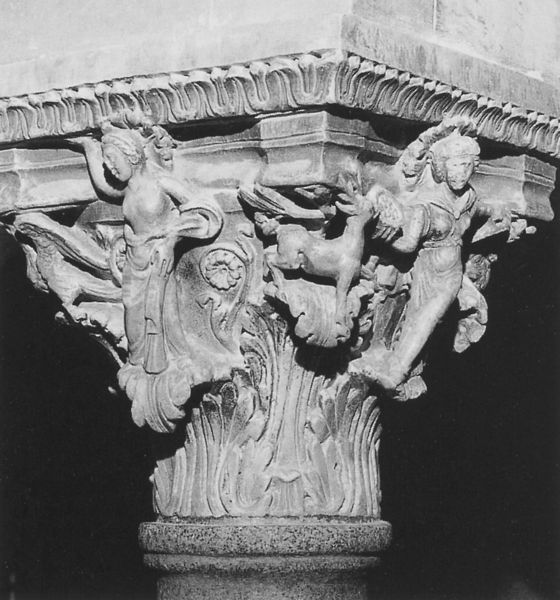
Titel: Kapitell, Kanzel
Standort: Sessa Aurunca, Dom S. Pietro (EU - I)
Schlagwörter: blätter, mann, frauen, menschen, blume, brust, busen, frau, kleid, marmor, männer, pfeiler, stützen, säule, blüte, blüten, tier, tuch, ornament, arme, sockel, stein, tragen, hände, figur, decke, pflanze, pflanzen, wald, ranken, skulptur, relief, figuren, floral, ornamente, verzierung, granit, ring, foto, fotografie, kante, stütze, schwarzweiß, kapitell, fries, sims, skulpturen, statuen, hirsch, reh, säulenkapitell, heben, volute, schnecke, geweih, fotographie, karyatiden, mäander, kapitel, akantus, arkantus, akanthusblätter, rehbock, süle, reh hirsch tier